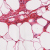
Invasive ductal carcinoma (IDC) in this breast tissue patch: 0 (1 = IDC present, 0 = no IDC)